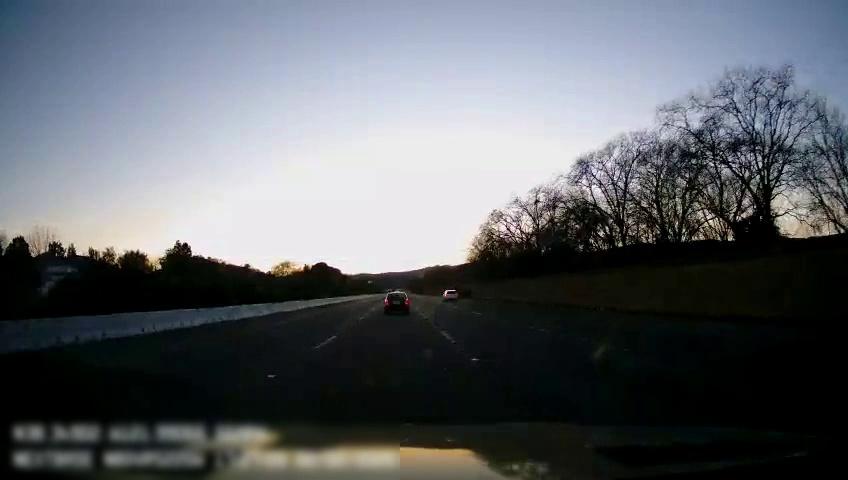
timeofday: Day
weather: Cloudy
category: Drivable Space
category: Vehicles | SUV
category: Vehicles | Car
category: Lanes | Current Lane
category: Lanes | Current Lane
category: Lanes | Alternate Lane